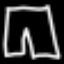
Label: pants